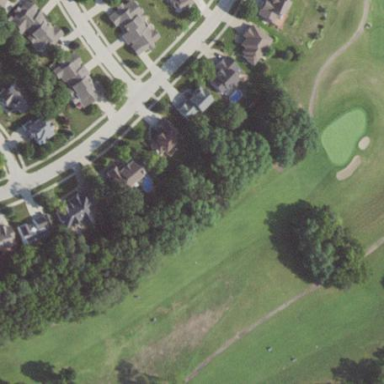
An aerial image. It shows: Grassy area designated as golf fairway.